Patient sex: F
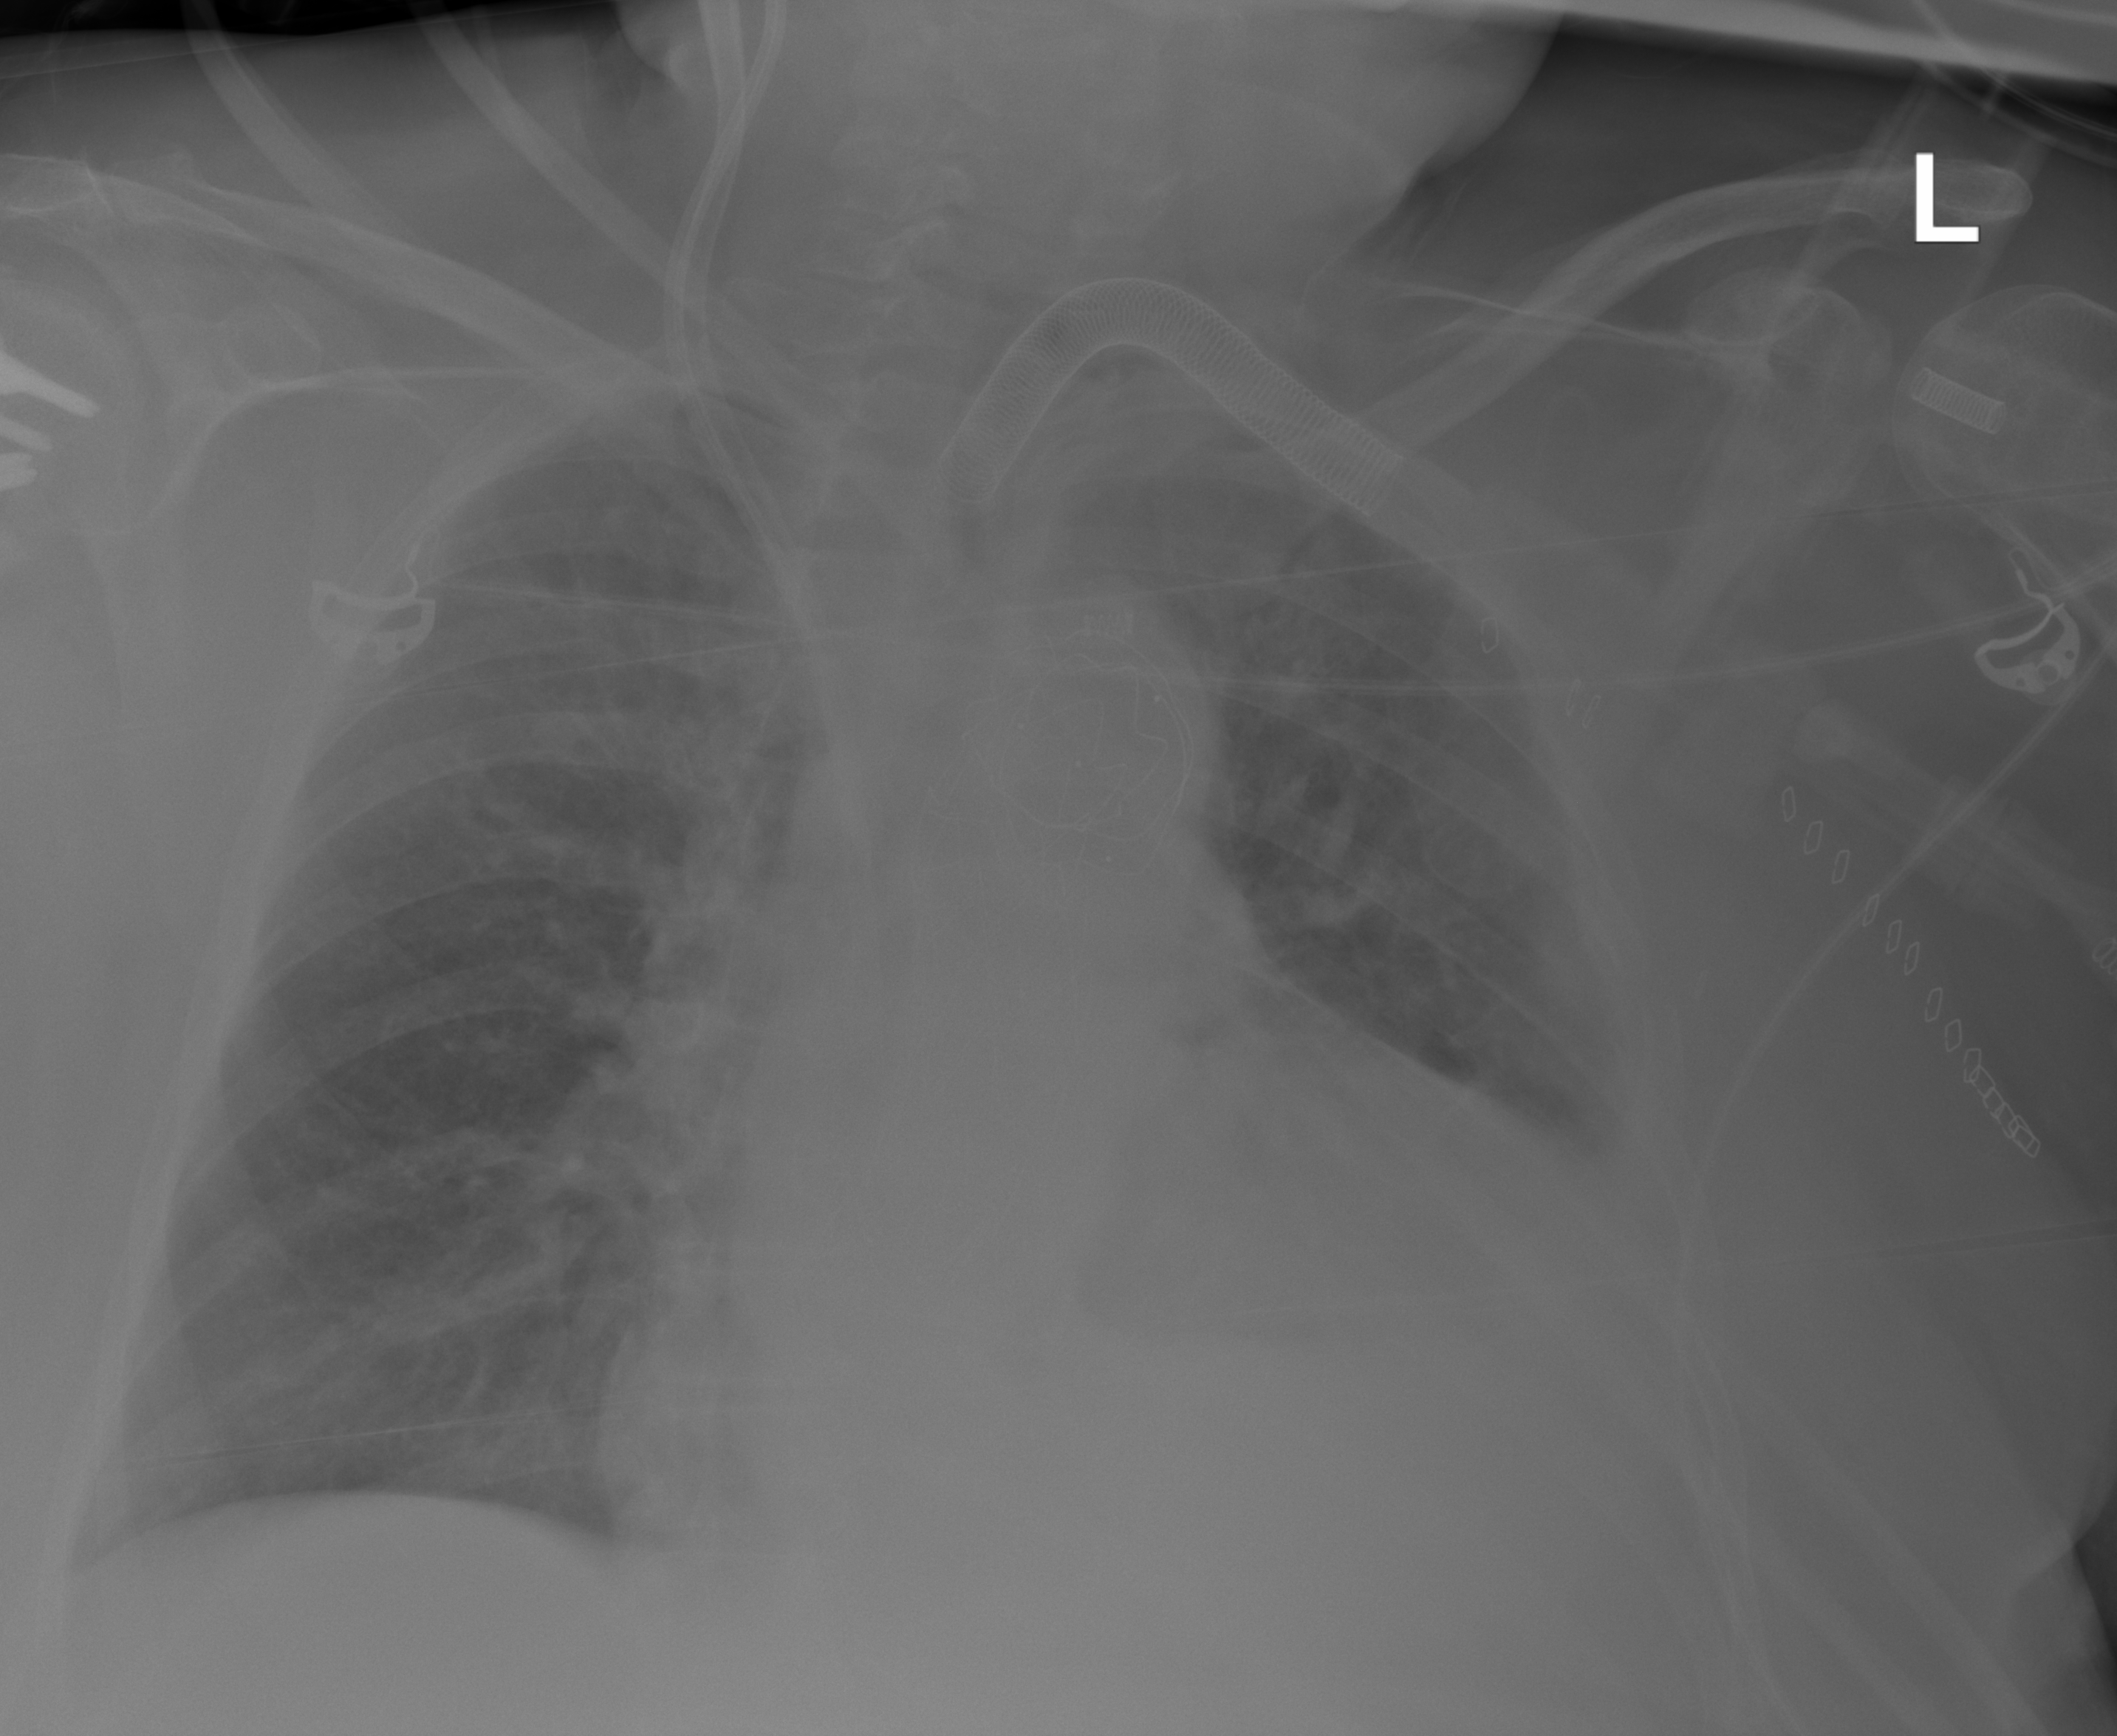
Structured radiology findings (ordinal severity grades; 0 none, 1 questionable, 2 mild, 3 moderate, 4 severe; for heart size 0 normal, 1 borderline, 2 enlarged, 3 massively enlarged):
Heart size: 2
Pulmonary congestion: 0
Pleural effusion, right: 1
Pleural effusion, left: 2
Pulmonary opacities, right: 0
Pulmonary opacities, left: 1
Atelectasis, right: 2
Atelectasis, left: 2